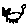
Label: cat